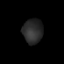
Tissue: prostate
Cell type: T cells
Senescence score: 0.3101
Nuclear area (px): 483
Mean DAPI intensity: 42.963